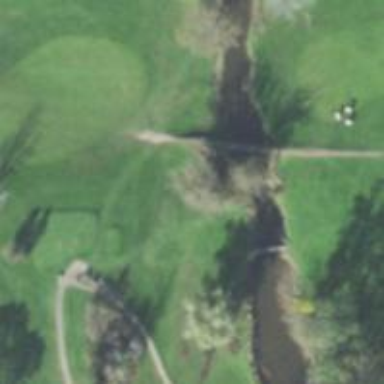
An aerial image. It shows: Service road designated as golf cart path.